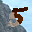
Label: 5